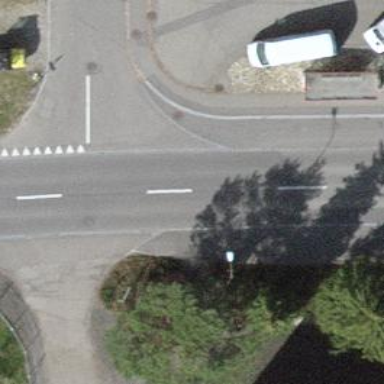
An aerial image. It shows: Bus stop with platform for public transport.